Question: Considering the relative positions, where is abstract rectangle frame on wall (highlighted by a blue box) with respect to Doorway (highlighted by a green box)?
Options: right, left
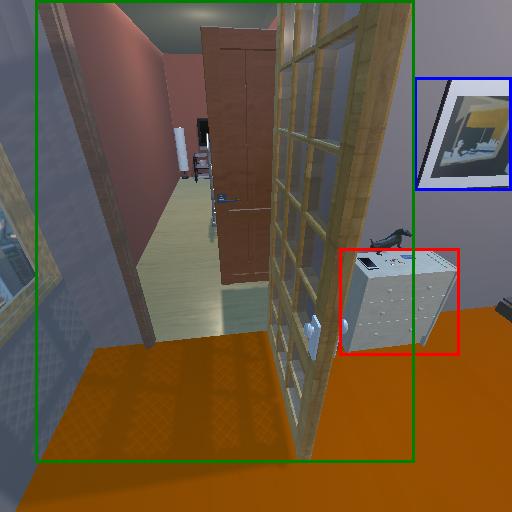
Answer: right